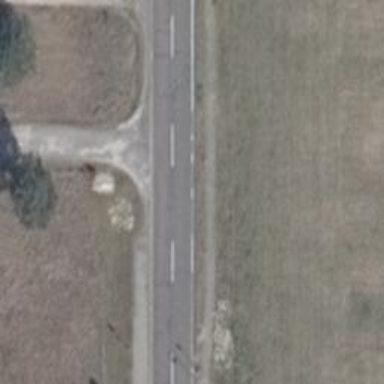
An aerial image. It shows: Secondary road with asphalt surface.